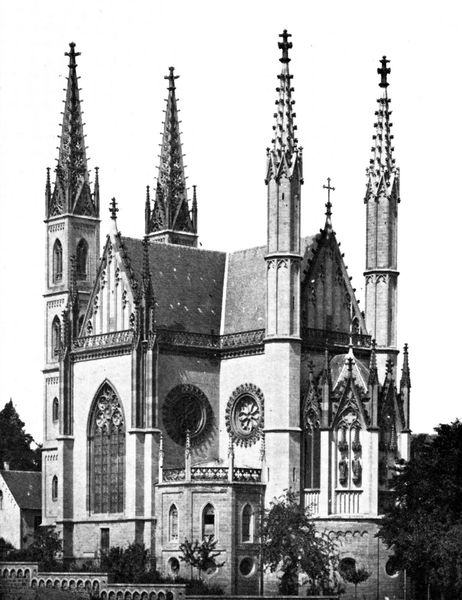
Titel: Remagen, Apollinariskirche
Künstler: Ernst Friedrich Zwirner
Standort: Remagen (EU - D - NRW)
Schlagwörter: himmel, schatten, bäume, fenster, licht, dach, alt, stein, kirche, spitzen, gotik, turm, garten, relief, mauer, verzierung, geländer, foto, kloster, kreuz, türme, dom, schwarz-weiß, münster, kathedrale, rosette, spitzbogen, spitzbögen, kapelle, historismus, gothik, rosetten, neugotisch, krabben, strebebogen, kreuzblumen, bäu,e, gotick